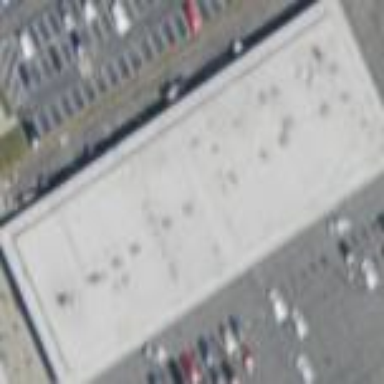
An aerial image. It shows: Retail building.